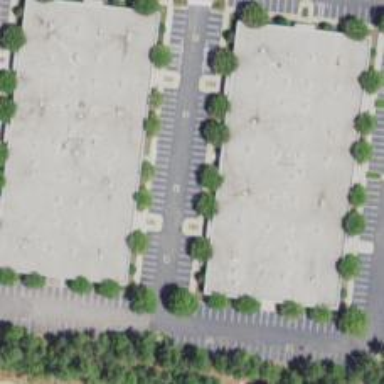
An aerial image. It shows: Office building.